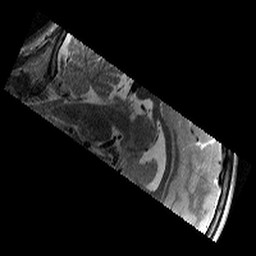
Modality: T2w
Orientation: sagittal
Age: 13
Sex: female
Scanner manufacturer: siemens
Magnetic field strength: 3 T
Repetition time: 8.46 s
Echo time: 0.067 s